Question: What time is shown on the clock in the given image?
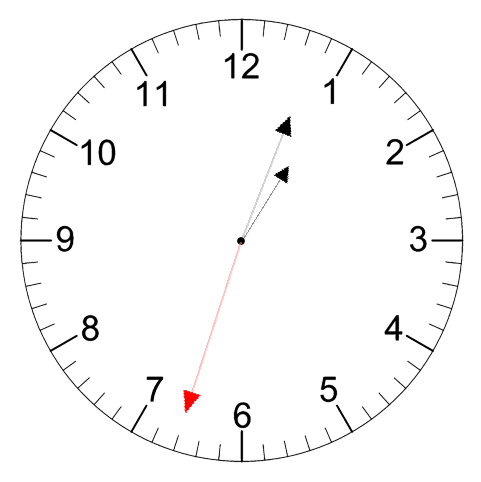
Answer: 01:03:33